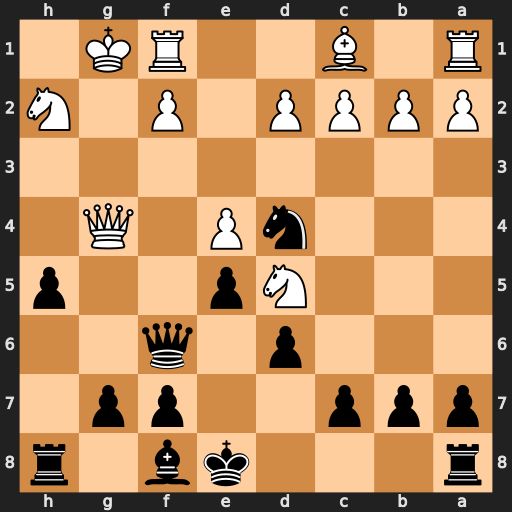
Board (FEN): r3kb1r/ppp2pp1/3p1q2/3Np2p/3nP1Q1/8/PPPP1P1N/R1B2RK1
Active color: b
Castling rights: kq
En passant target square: -
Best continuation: hxg4 Nxf6+ gxf6